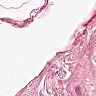
Metastatic tissue present: no